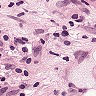
Metastatic tissue present: no